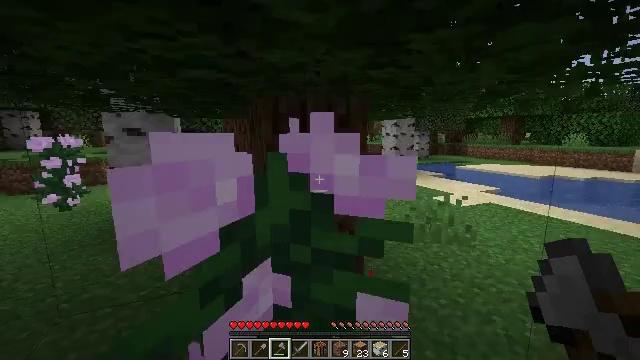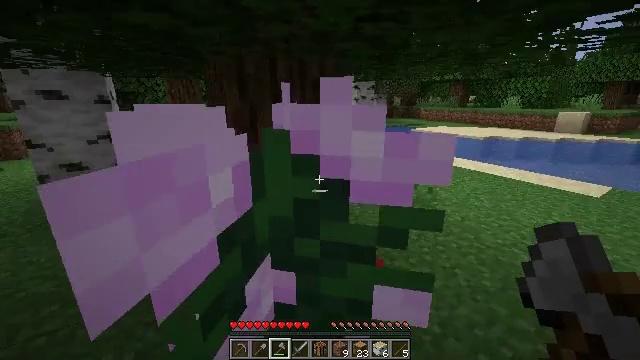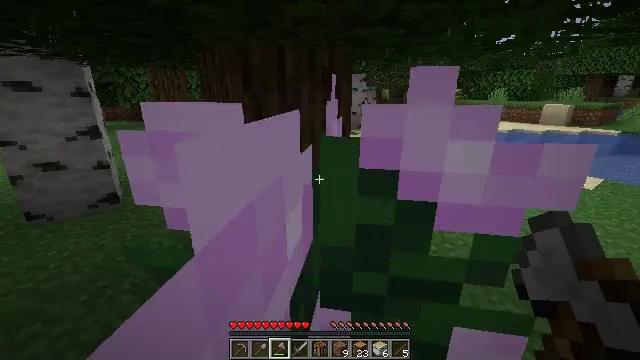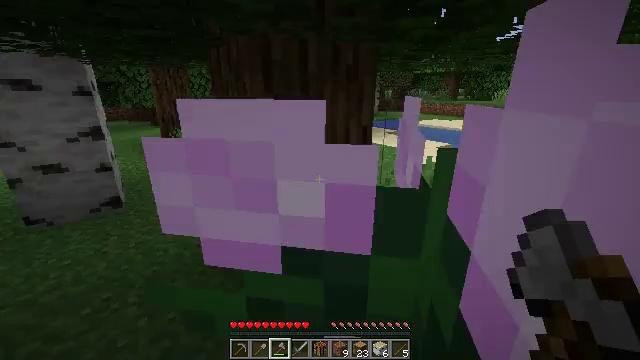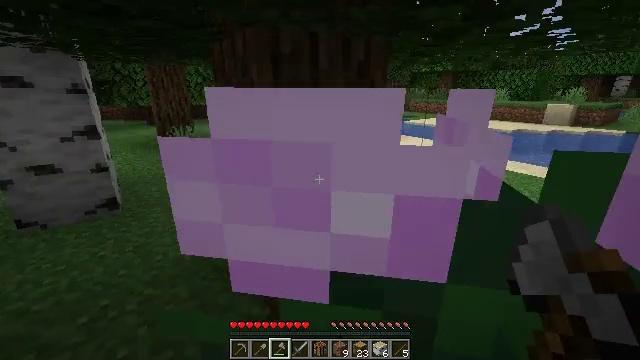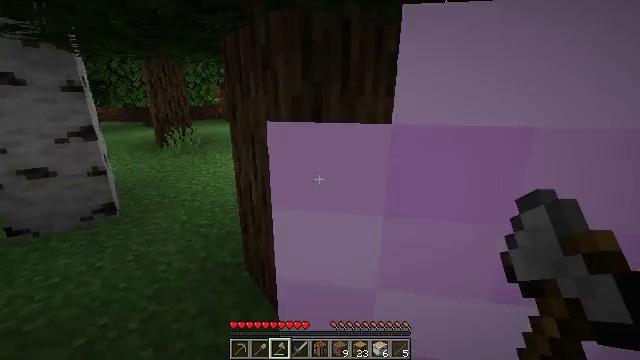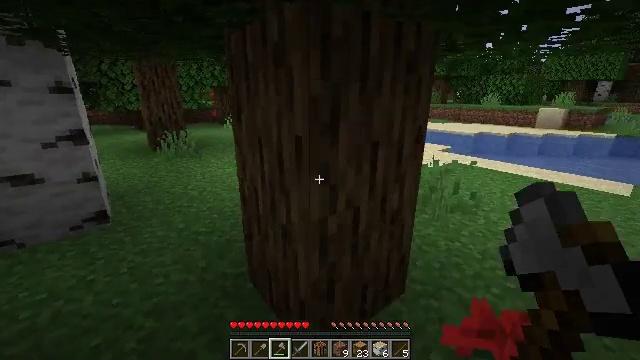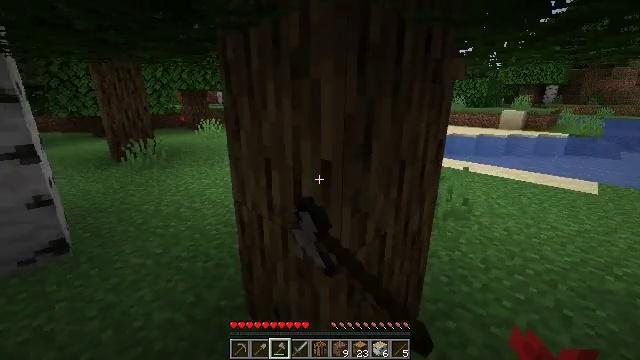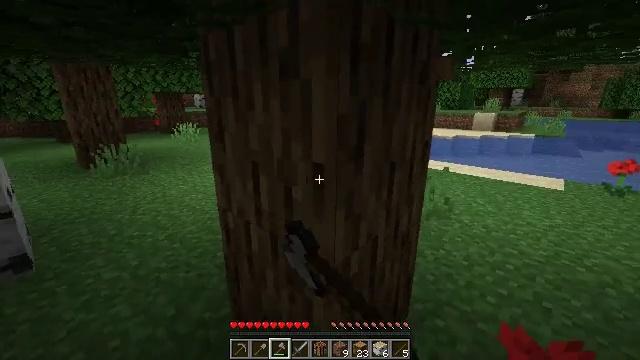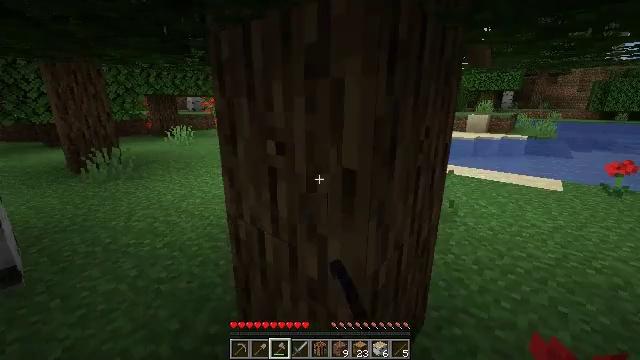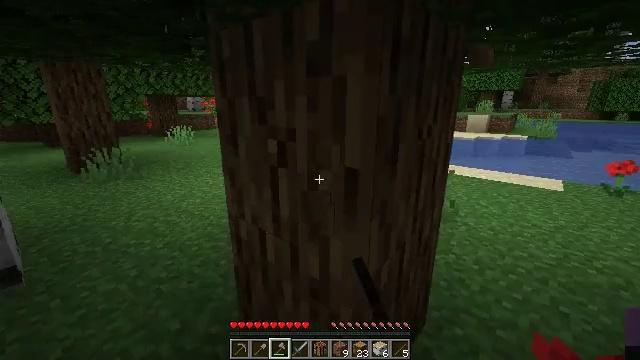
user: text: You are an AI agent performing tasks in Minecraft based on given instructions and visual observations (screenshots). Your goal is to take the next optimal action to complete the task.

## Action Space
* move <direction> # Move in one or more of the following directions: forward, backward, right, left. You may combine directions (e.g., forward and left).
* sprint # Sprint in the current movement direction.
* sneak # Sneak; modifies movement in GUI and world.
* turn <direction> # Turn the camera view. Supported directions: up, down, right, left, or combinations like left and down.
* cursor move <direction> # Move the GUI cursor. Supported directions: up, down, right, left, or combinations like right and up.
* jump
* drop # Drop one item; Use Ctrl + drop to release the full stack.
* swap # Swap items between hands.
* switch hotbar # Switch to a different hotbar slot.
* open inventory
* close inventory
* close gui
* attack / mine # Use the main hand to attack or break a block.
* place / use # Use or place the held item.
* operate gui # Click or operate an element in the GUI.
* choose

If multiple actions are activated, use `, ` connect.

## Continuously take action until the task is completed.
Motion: motion action
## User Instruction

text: Collect peony flowers for dye.
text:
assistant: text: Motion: move forward and move left, turn right and down
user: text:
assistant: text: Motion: move forward and move left, turn right and down
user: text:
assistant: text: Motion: move forward and move left
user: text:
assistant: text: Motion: move forward and move left
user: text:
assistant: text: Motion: move forward and move left
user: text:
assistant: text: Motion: move forward and move left, turn right, attack / mine
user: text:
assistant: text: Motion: move forward and move left, turn right, attack / mine
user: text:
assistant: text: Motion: turn right, attack / mine
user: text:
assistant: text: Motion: turn right, attack / mine
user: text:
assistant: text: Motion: attack / mine
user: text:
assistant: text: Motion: attack / mine